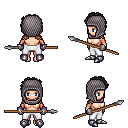
a pixel art fantasy rpg character, female body template, human, light skin, leather shoulder armor, white pants, raven curly afro hairstyle, chain hood, metal gloves, metal boots, spear, four views (front, back, left, right), 2x2 character sprite sheet, small pixel art, hard edges, no anti-aliasing